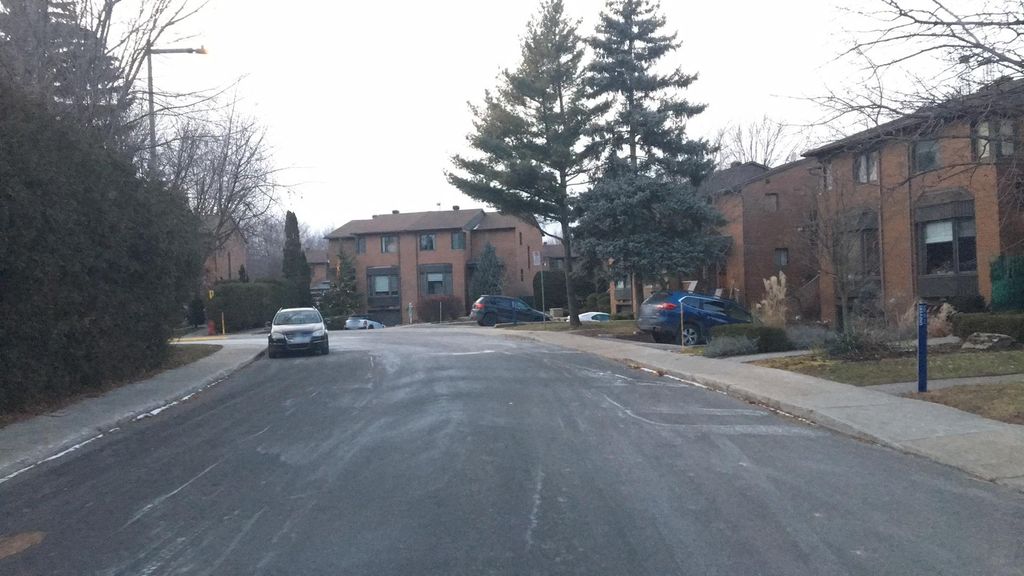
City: montreal